Field crop: maize
Growth stage: 2
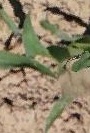
Species: maize